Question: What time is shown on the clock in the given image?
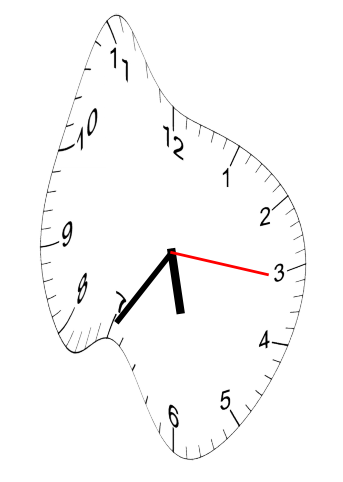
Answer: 05:35:16